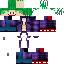
A male human skin with medium skin, wearing brown long hair dressed in a blue hoodie and blue pants, featuring a closed mouth.